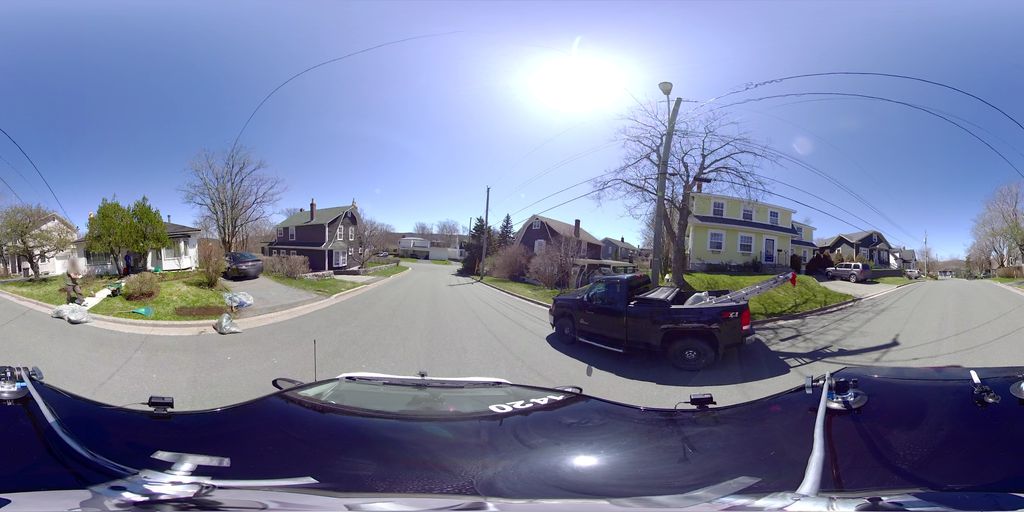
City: st_johns